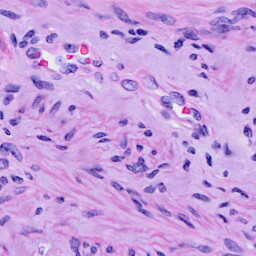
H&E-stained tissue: Cervix